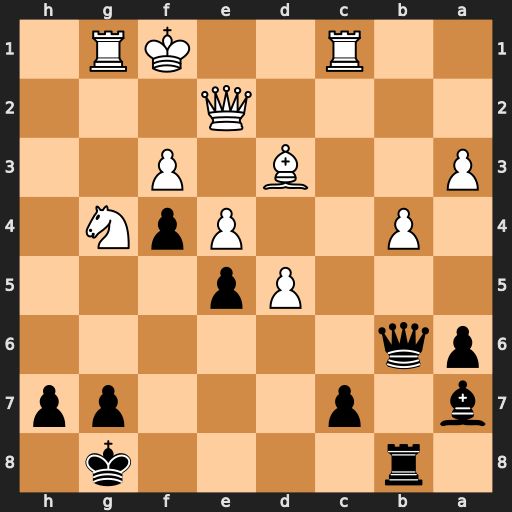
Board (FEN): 1r4k1/b1p3pp/pq6/3Pp3/1P2PpN1/P2B1P2/4Q3/2R2KR1
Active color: b
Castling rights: -
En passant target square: -
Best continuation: Qxg1#